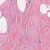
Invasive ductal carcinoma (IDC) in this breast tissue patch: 0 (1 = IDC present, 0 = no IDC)